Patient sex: F
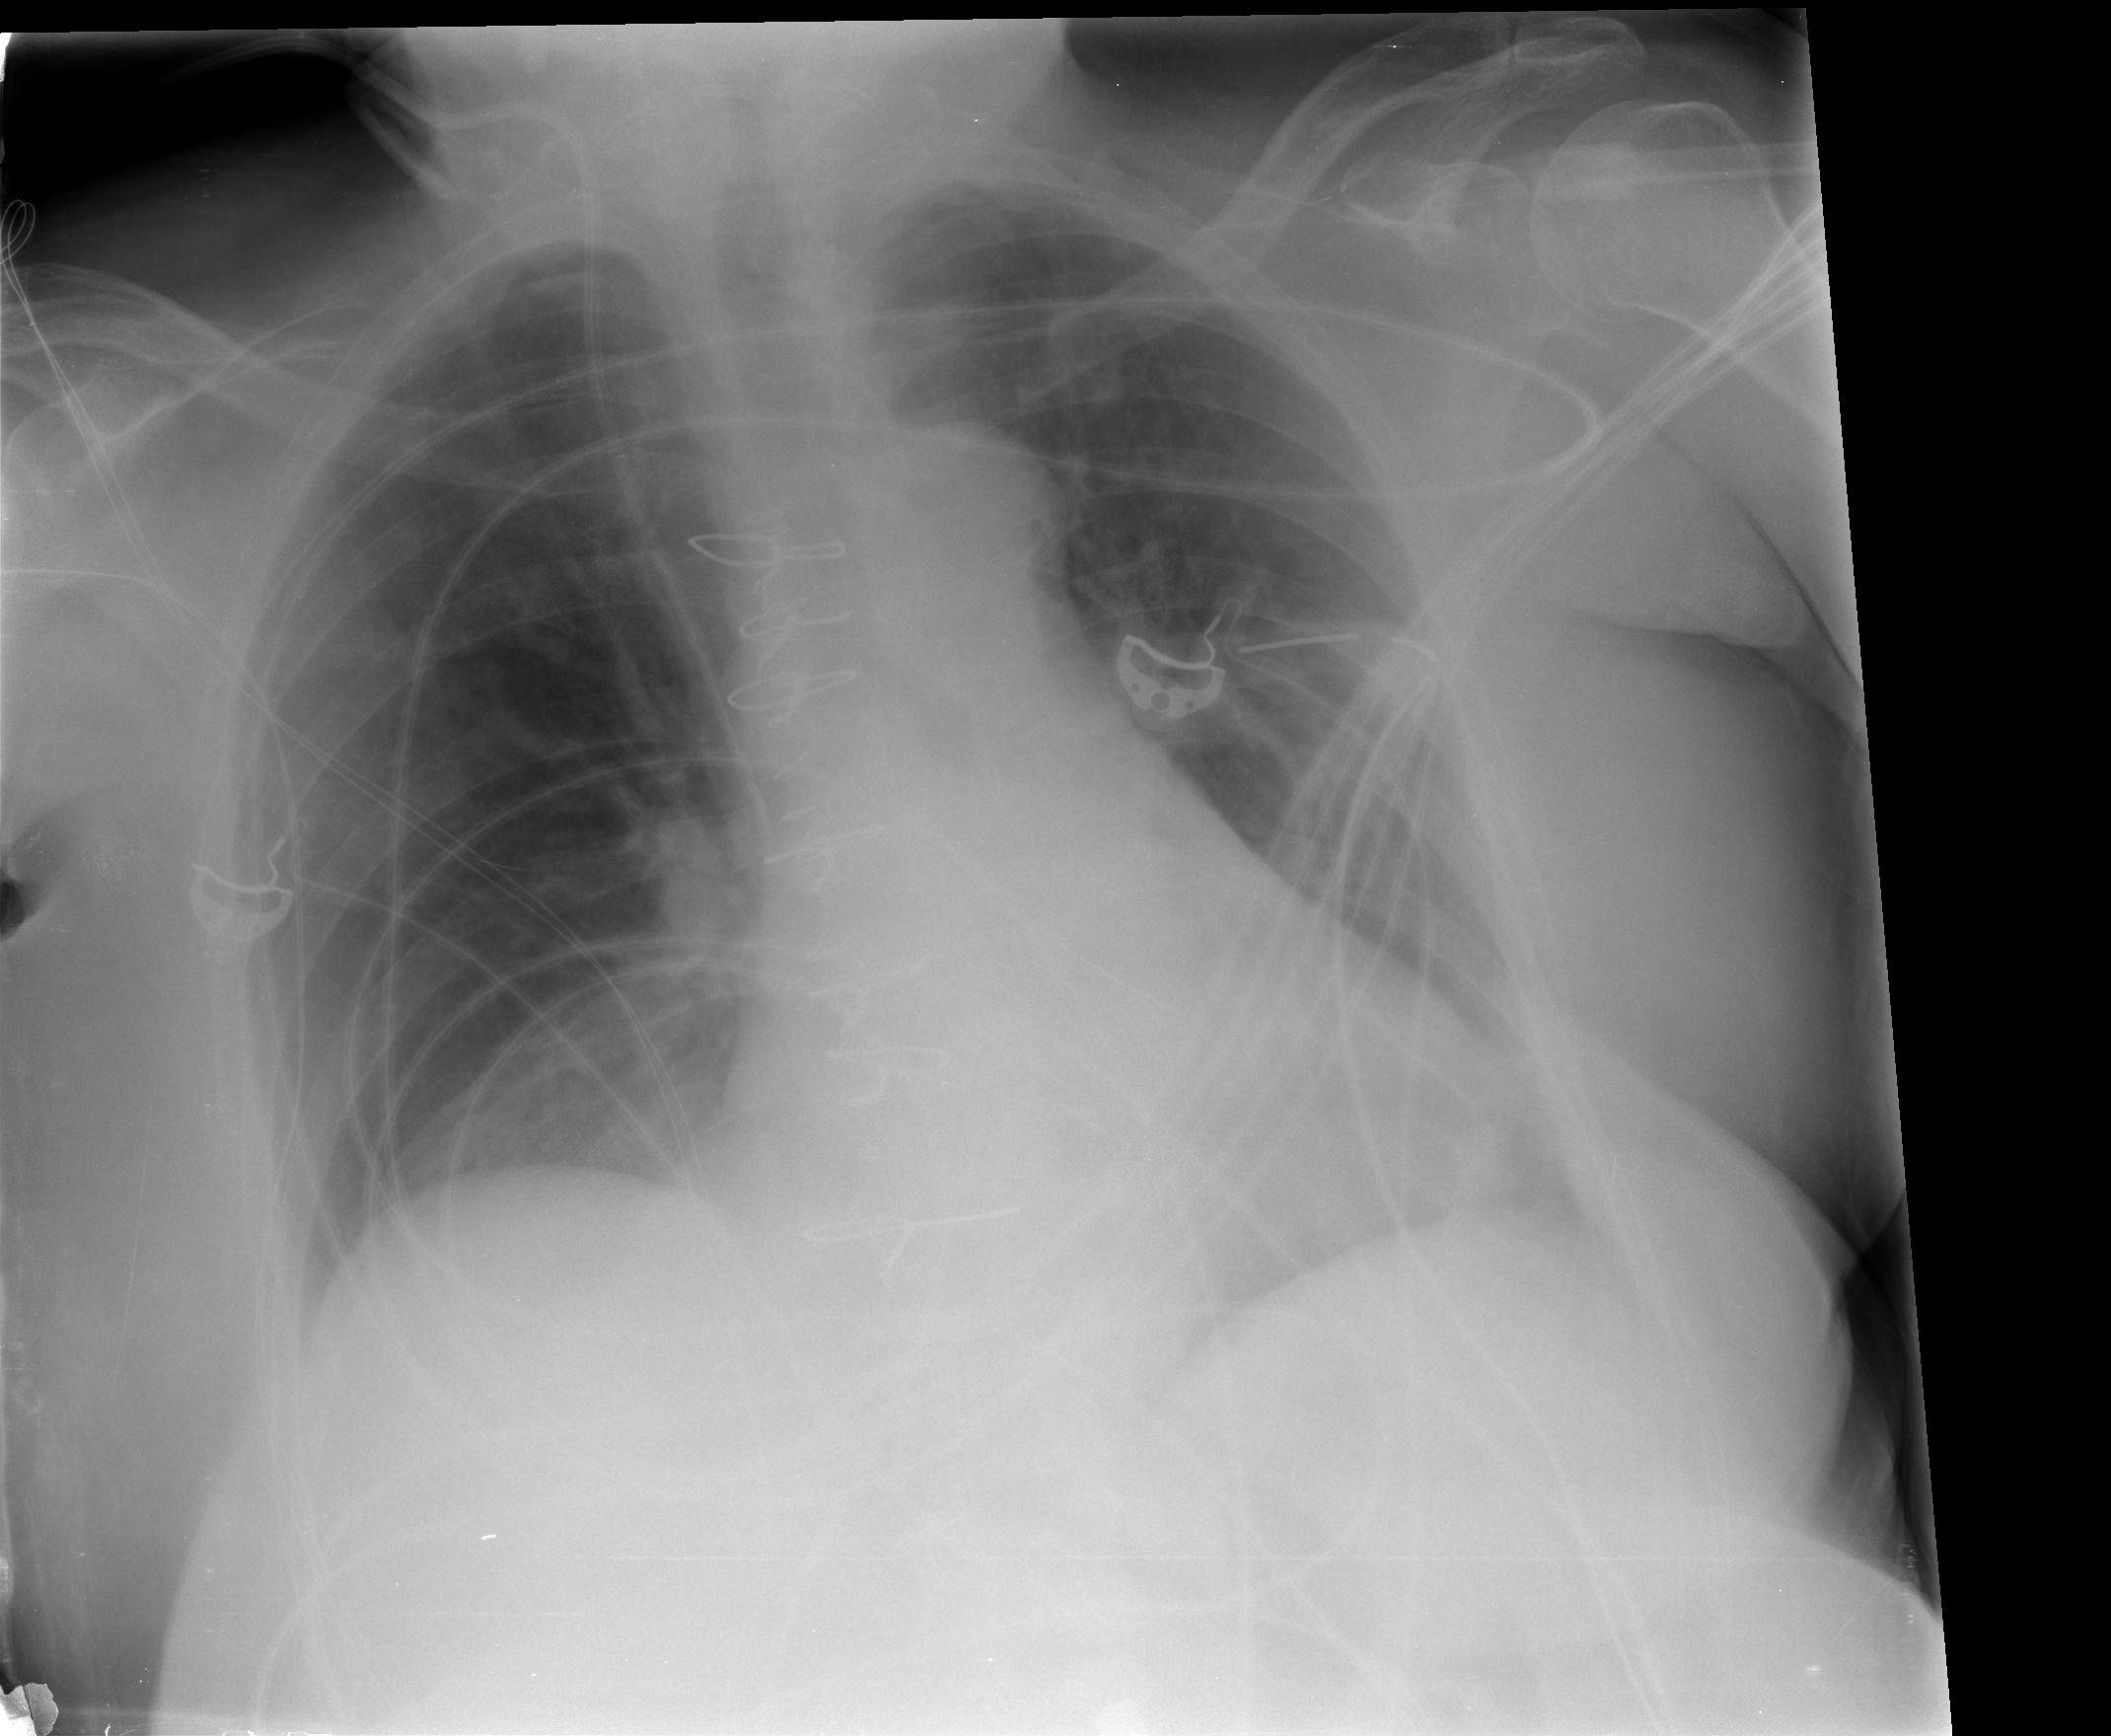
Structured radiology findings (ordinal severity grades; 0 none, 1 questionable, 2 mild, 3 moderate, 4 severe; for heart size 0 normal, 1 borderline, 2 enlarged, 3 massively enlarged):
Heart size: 1
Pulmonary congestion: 0
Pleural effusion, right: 0
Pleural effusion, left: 1
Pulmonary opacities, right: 0
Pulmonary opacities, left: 0
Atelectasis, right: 1
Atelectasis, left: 1